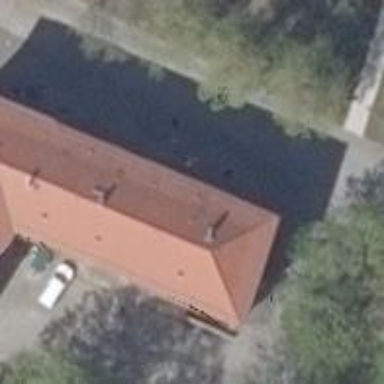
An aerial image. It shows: Veterinary facility.